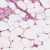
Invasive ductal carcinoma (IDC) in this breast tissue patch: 0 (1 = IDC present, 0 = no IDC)